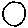
Label: circle